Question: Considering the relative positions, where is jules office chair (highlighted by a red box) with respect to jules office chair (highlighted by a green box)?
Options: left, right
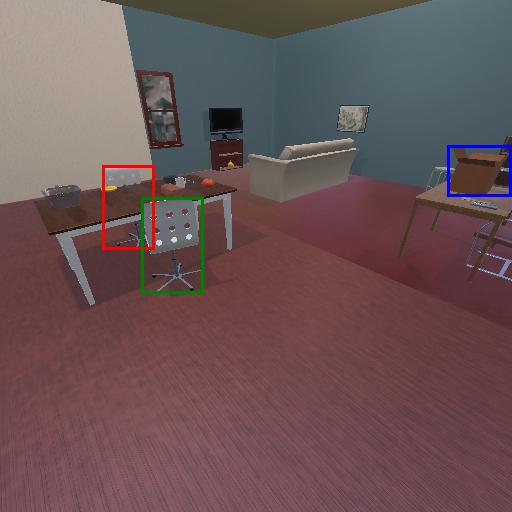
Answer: left